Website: macys
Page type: gifting
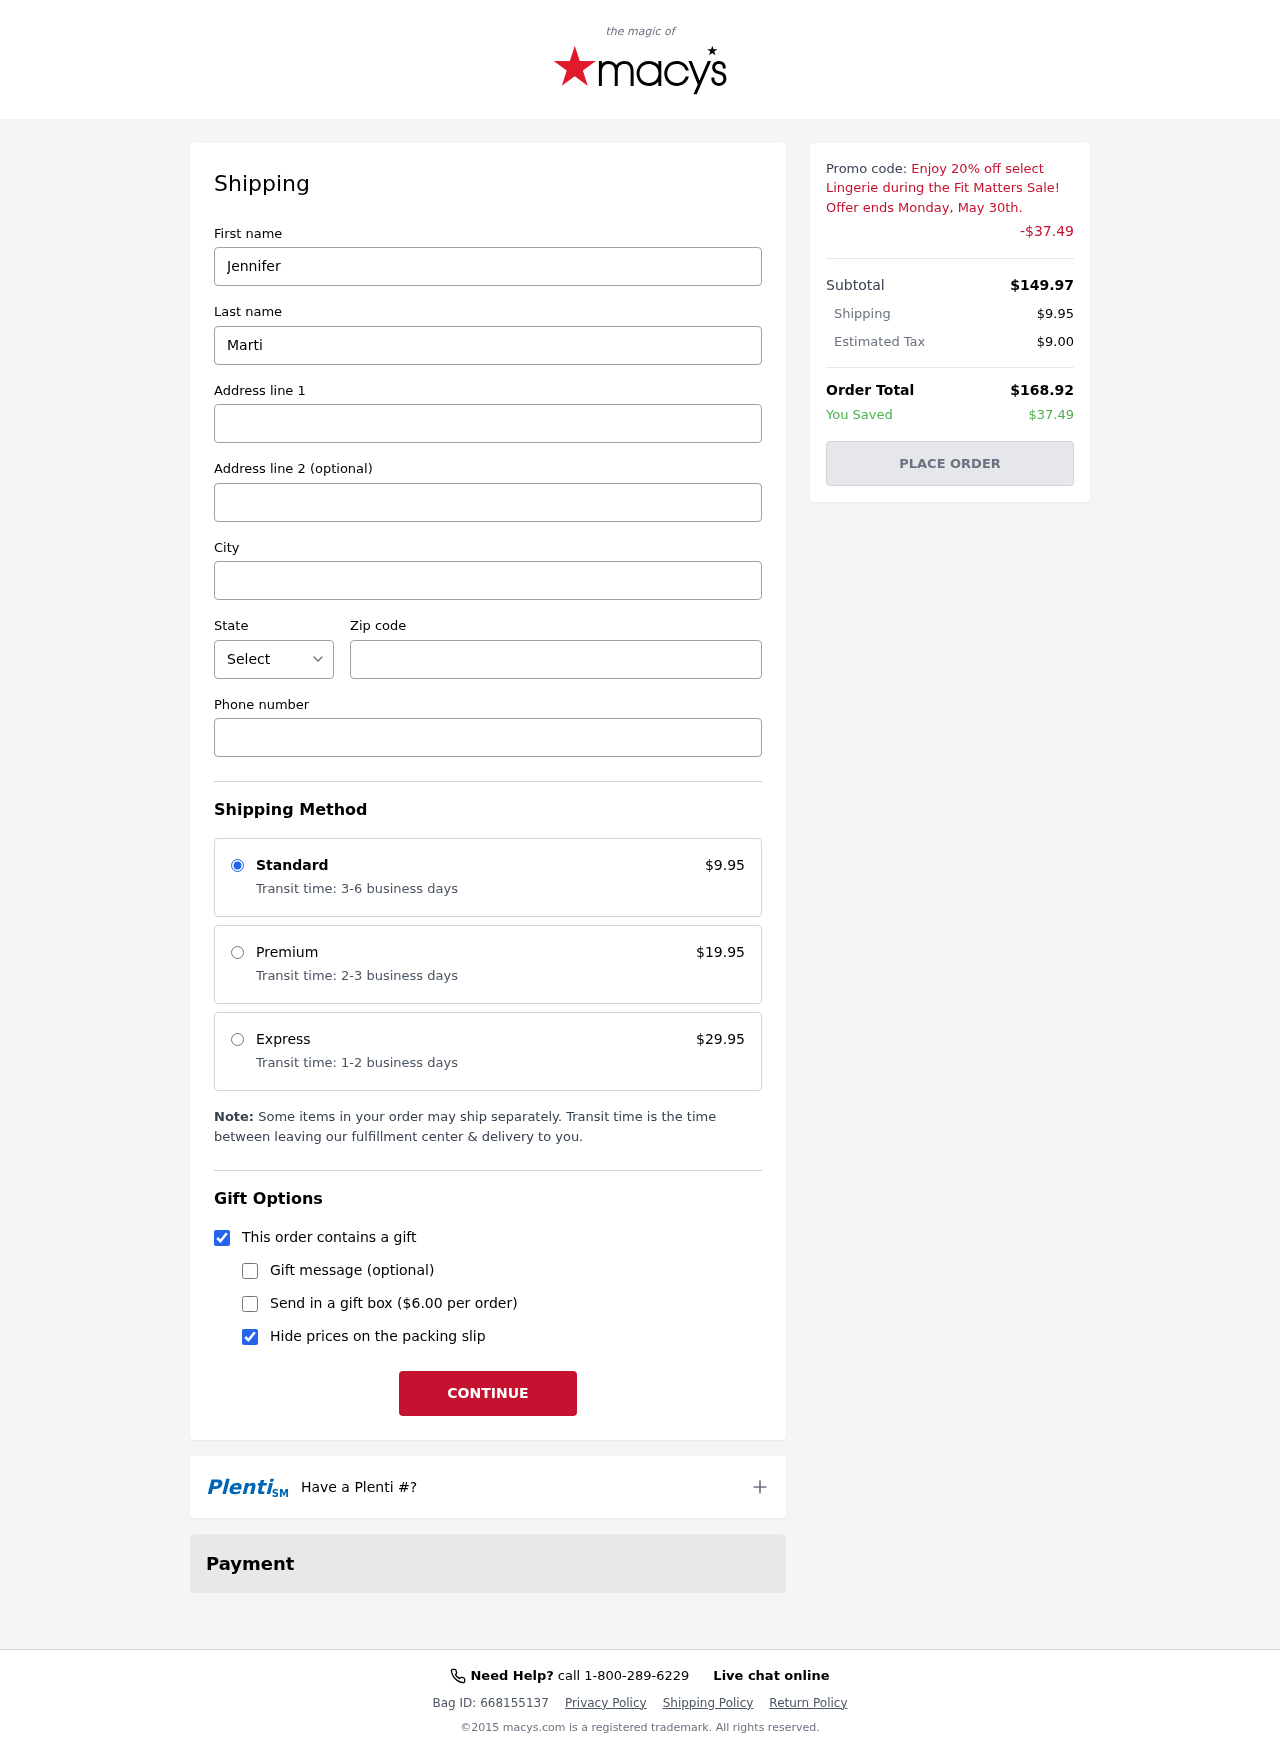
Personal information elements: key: PII_CITY
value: Barnesfurt
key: PII_FIRSTNAME
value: Jennifer
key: PII_LASTNAME
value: Martinez
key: PII_PHONE
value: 3304812196
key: PII_POSTCODE
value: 86225
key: PII_STATE_ABBR
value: RI
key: PII_STREET
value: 53732 Lindsey Falls Apt. 004
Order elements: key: ORDER_SHIPPING_COST
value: $9.95
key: ORDER_DISCOUNT
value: -$37.49
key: ORDER_SUBTOTAL
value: $149.97
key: ORDER_TAX
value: $9.00
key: ORDER_TOTAL
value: $168.92
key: ORDER_SAVINGS
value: $37.49